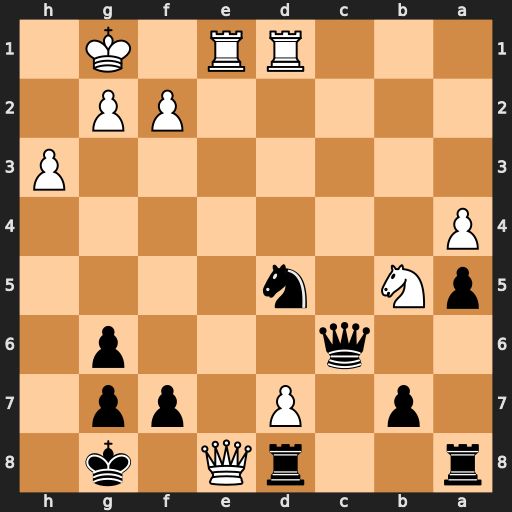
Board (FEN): r2rQ1k1/1p1P1pp1/2q3p1/pN1n4/P7/7P/5PP1/3RR1K1
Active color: b
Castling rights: -
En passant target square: -
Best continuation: Rxe8 dxe8=Q+ Rxe8 Rxe8+ Qxe8